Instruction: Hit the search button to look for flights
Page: home
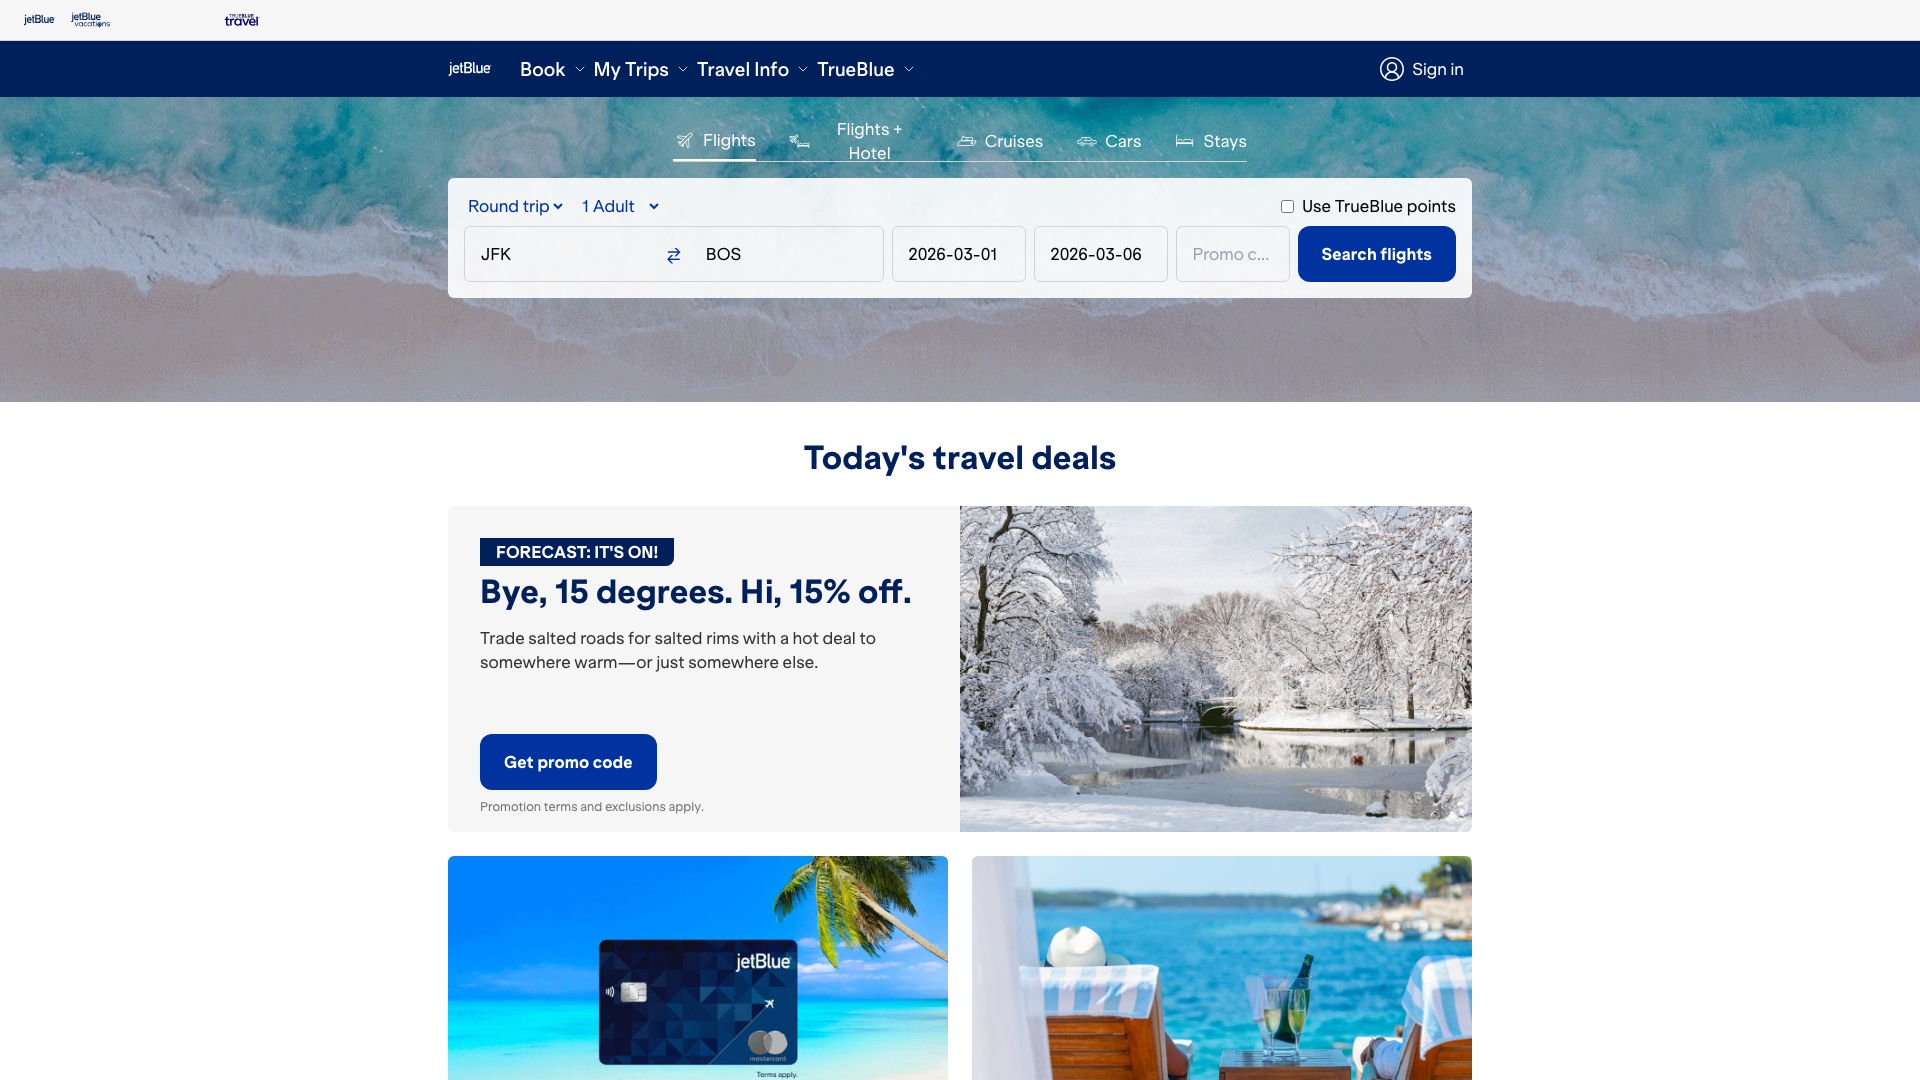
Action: click